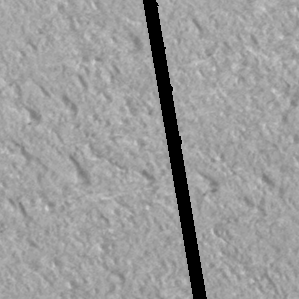
Label: frost